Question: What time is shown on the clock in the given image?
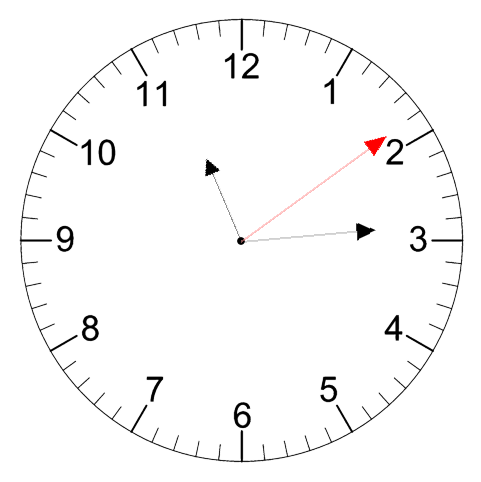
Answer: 11:14:09